Field crop: tomato
Growth stage: 2
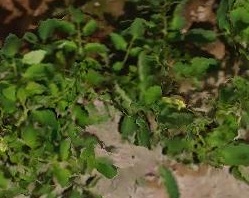
Species: tomato